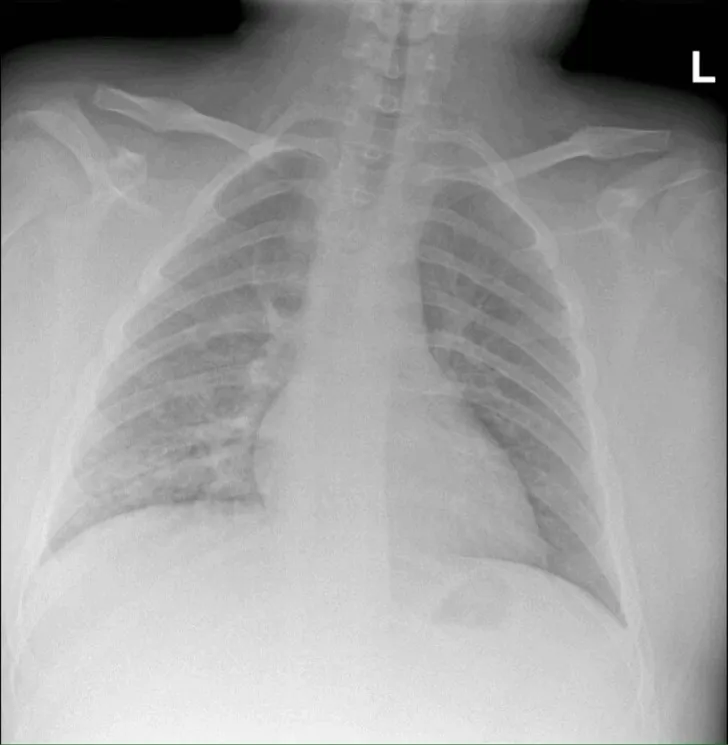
Anteroposterior chest radiograph of the patient.
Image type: radiology (x_ray)